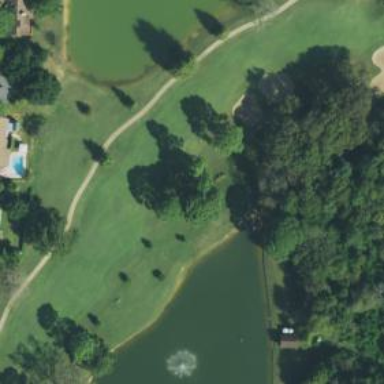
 with lush green grass covering the ground."